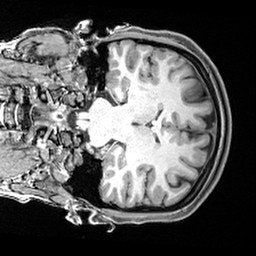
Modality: T1w
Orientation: coronal
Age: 32
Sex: female
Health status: healthy
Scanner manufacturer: siemens
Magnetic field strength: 3 T
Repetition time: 2.4 s
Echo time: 0.00217 s